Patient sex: M
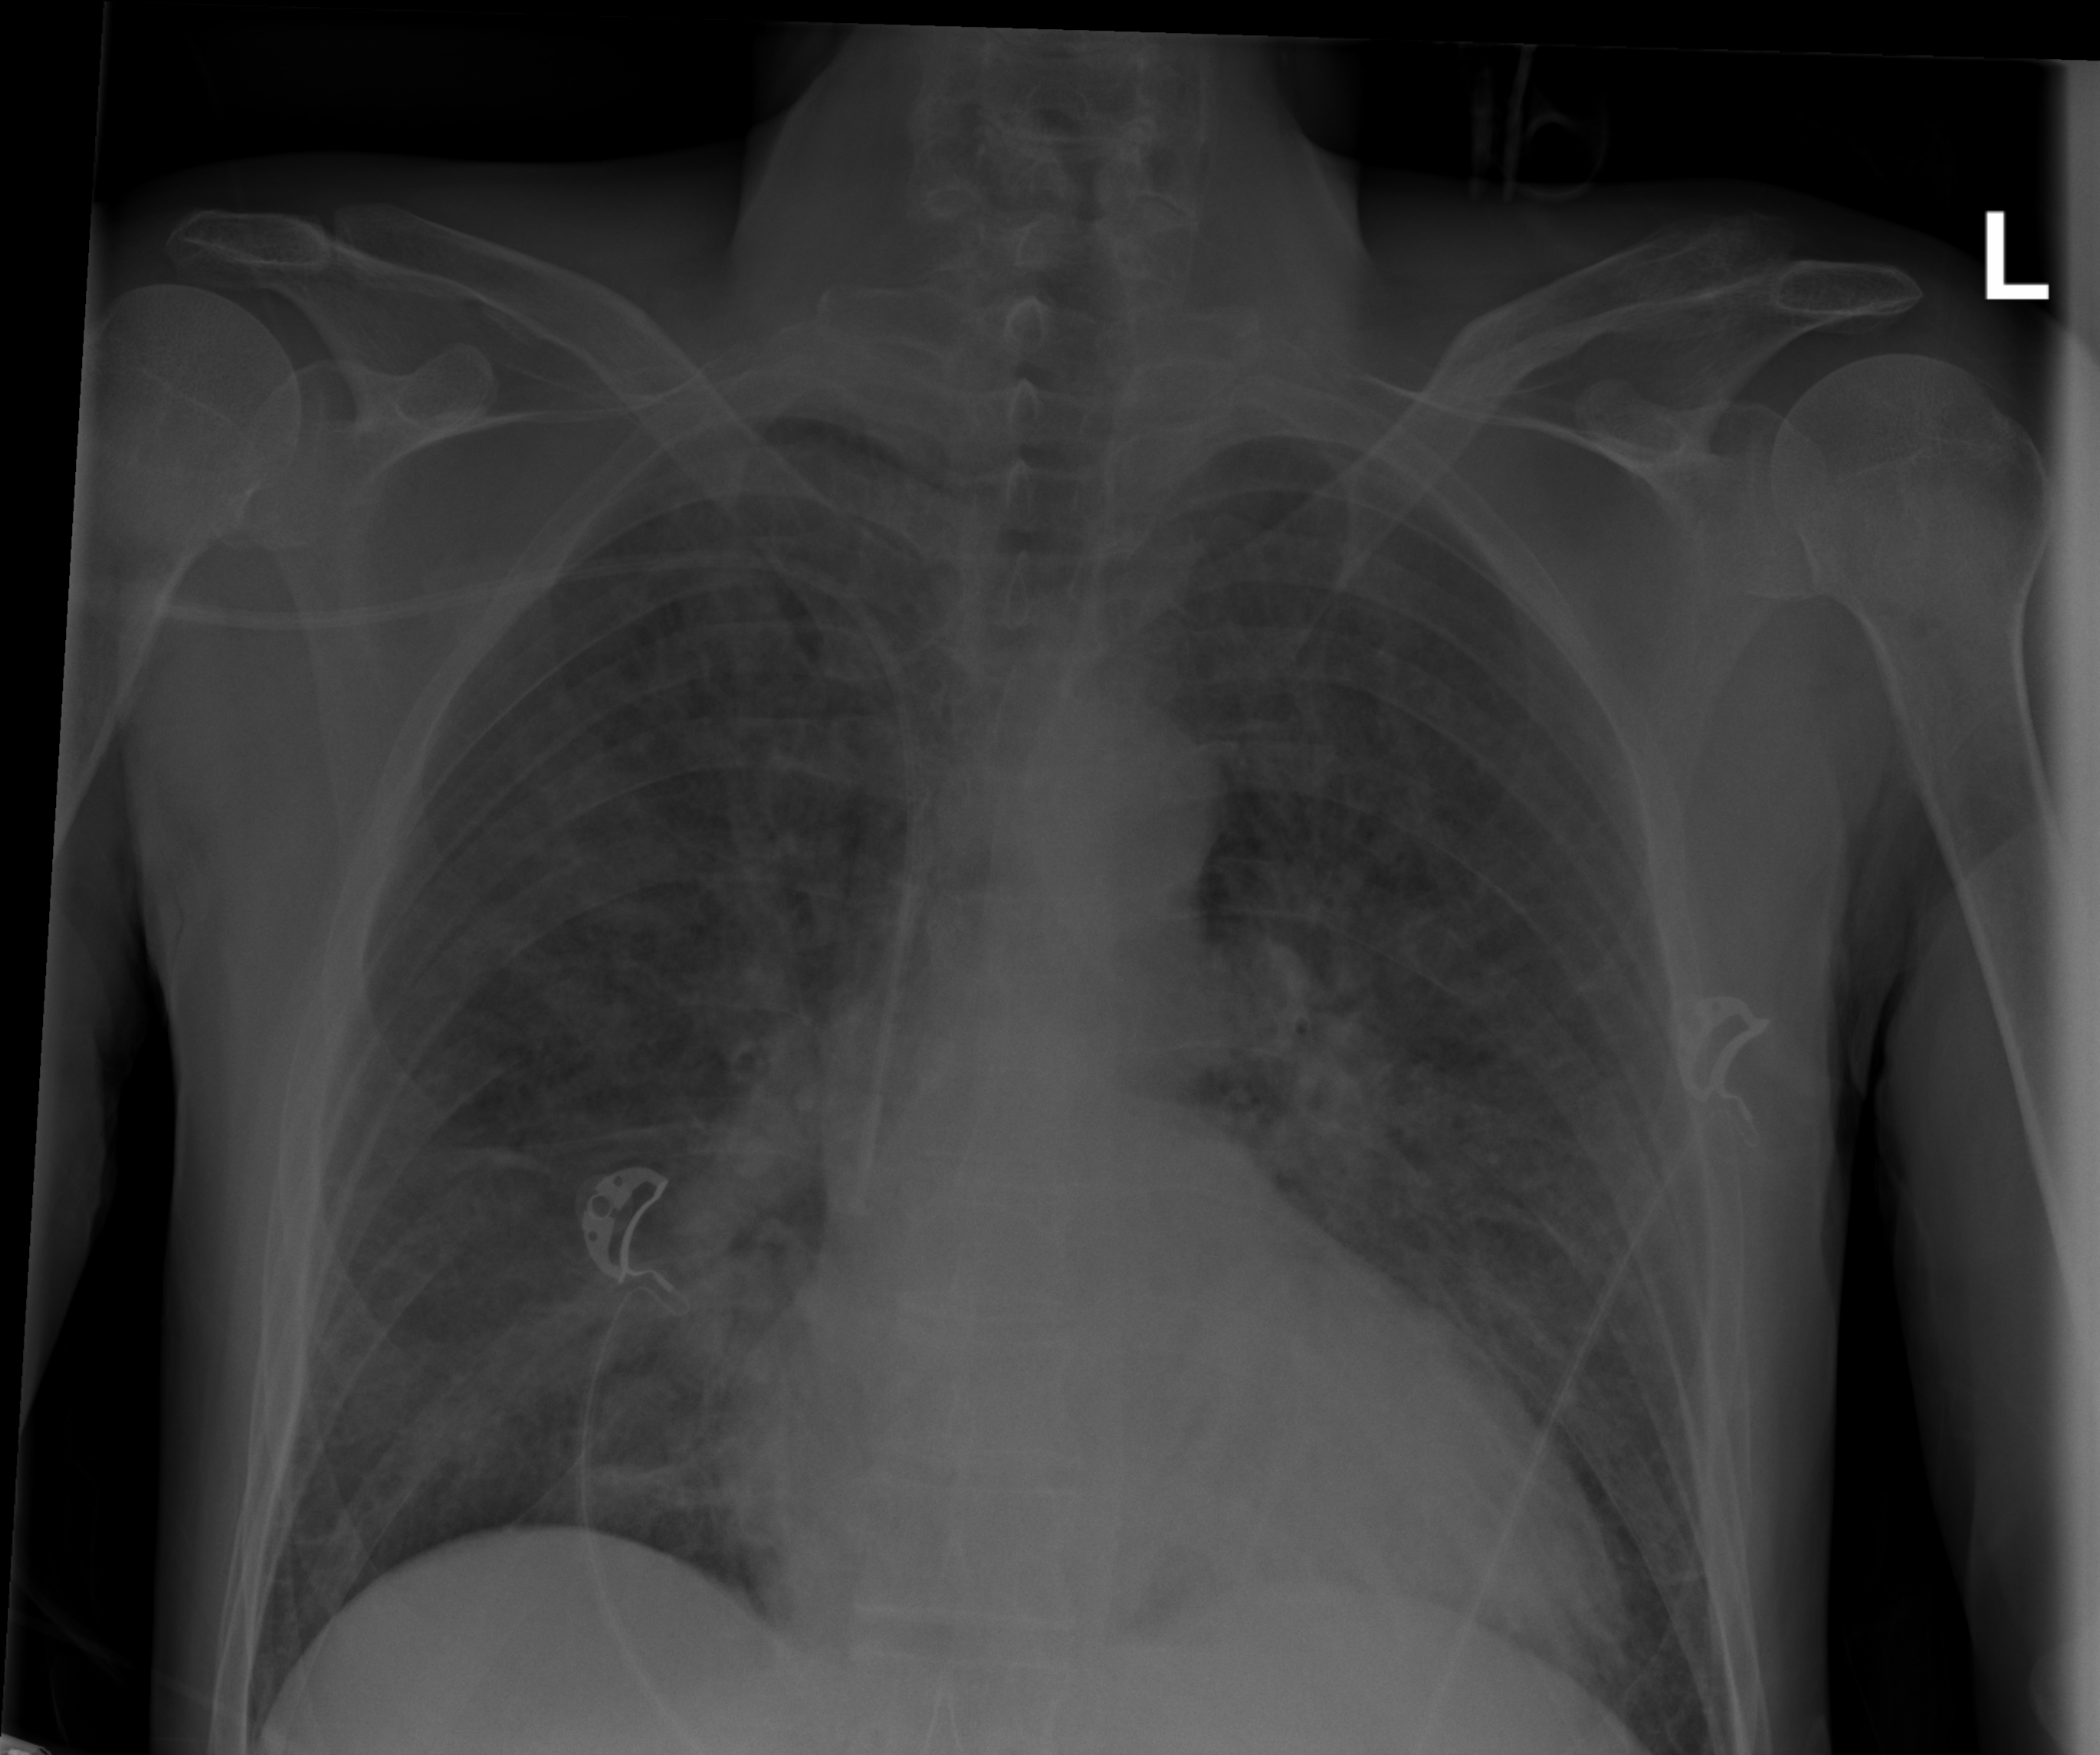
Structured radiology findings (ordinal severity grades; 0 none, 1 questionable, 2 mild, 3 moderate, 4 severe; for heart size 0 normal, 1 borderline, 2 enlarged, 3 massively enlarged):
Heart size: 0
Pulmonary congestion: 0
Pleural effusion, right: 0
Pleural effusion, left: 0
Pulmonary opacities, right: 3
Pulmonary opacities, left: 3
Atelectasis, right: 2
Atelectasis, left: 2